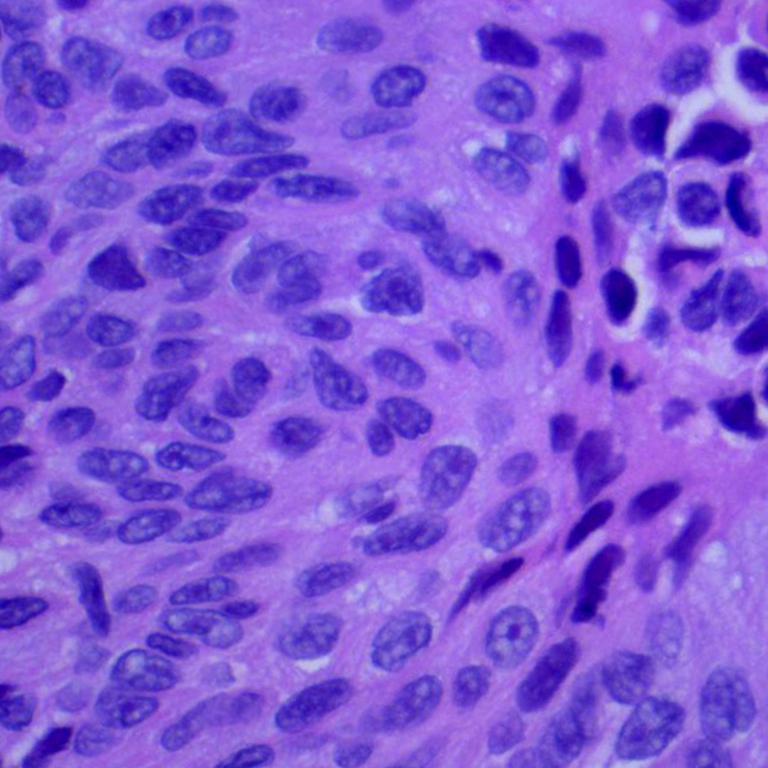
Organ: lung
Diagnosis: squamous carcinomas